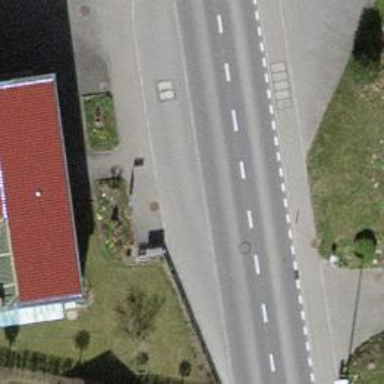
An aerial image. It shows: Bus stop equipped with public transport stop position.